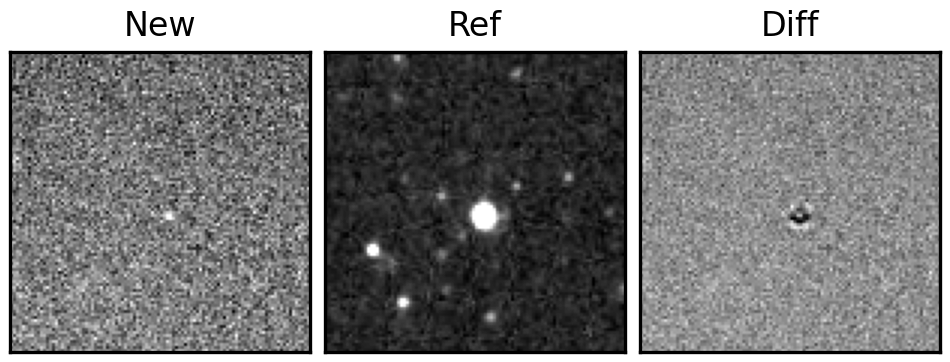
Label: bogus